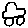
Label: car